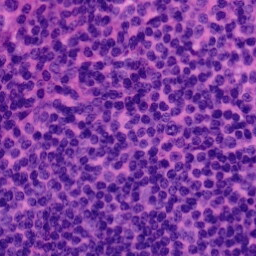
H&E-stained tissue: Tonsil